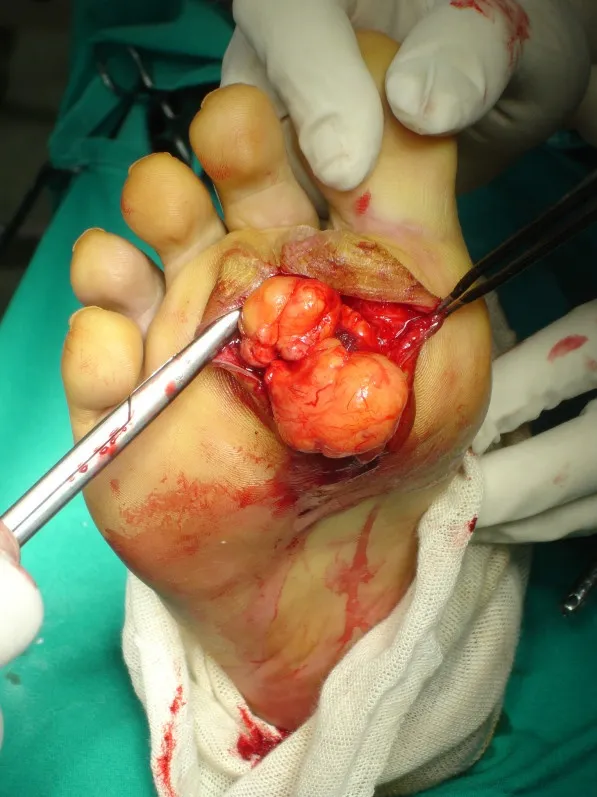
The mass was multilobular having a vascular pedicle which was cauterized.
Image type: medical_photograph (other_medical_photograph)